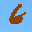
Label: 6